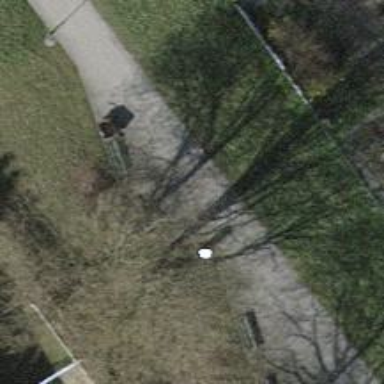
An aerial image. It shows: Bench.